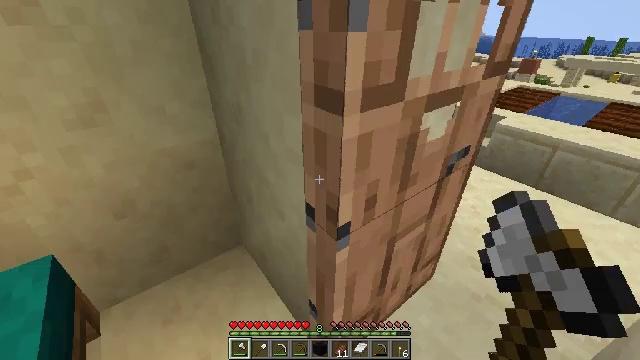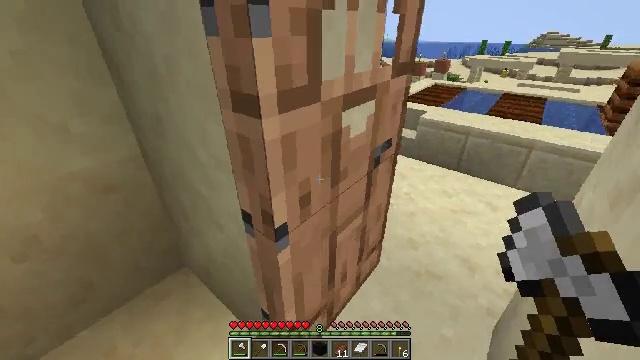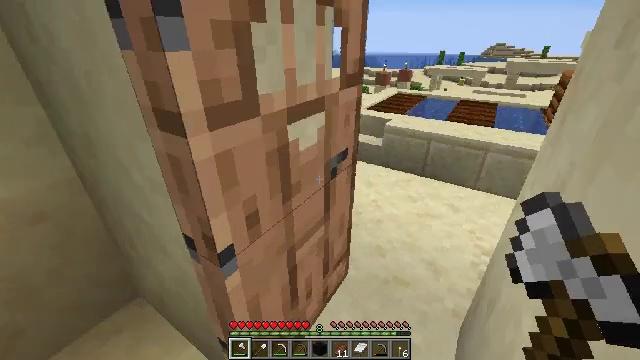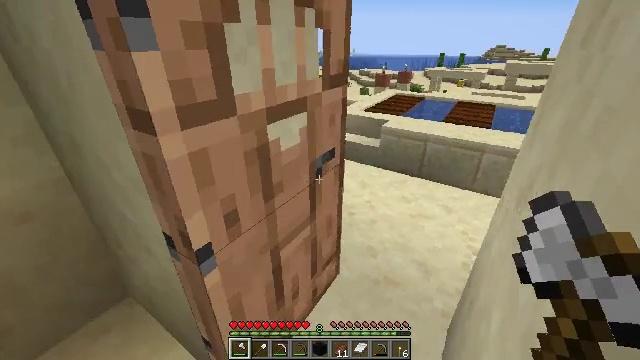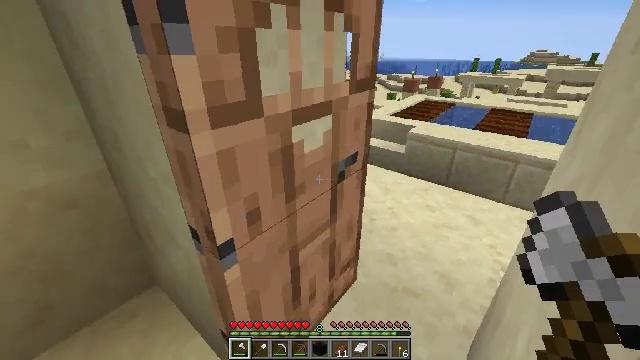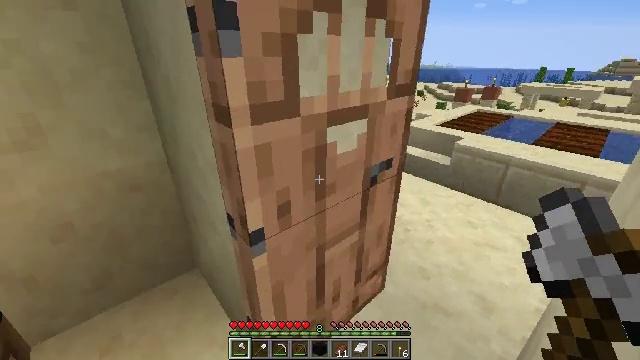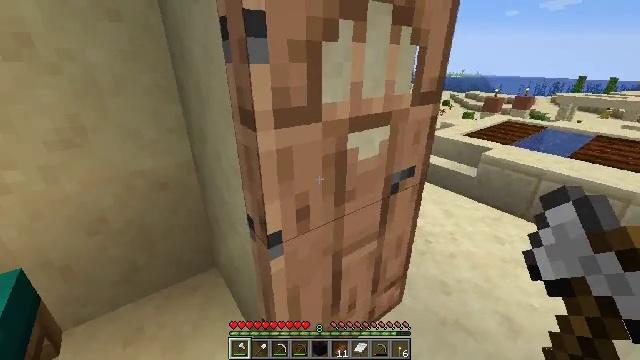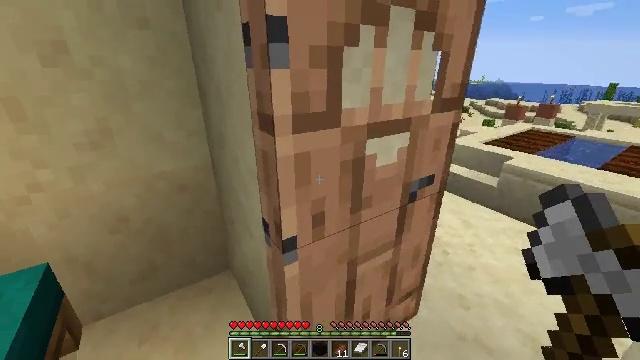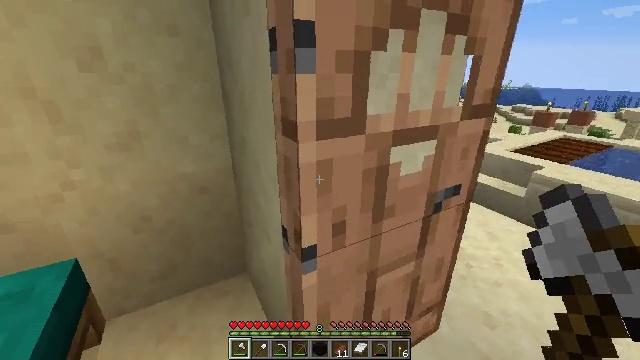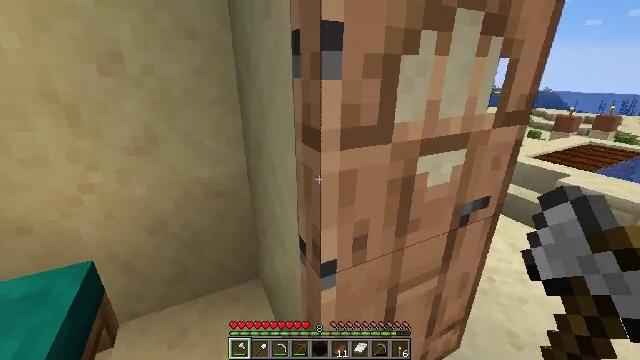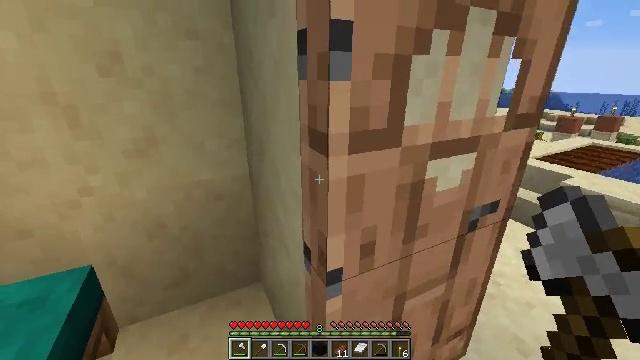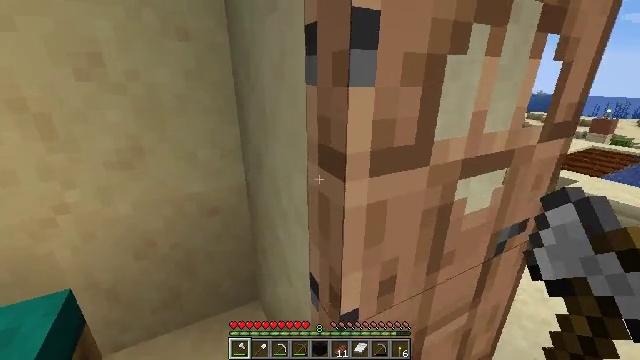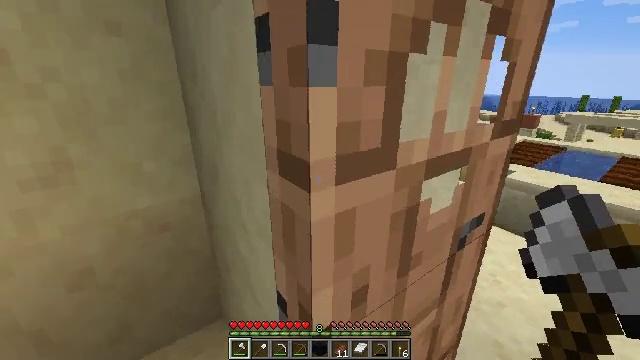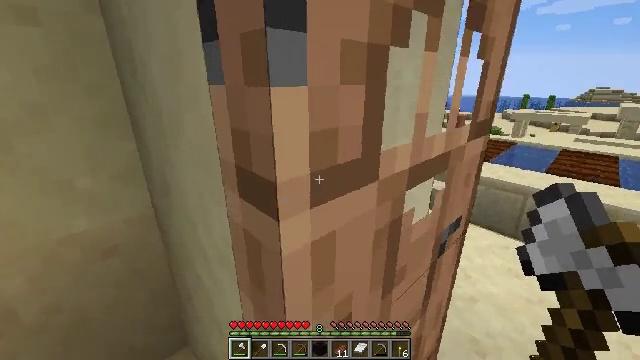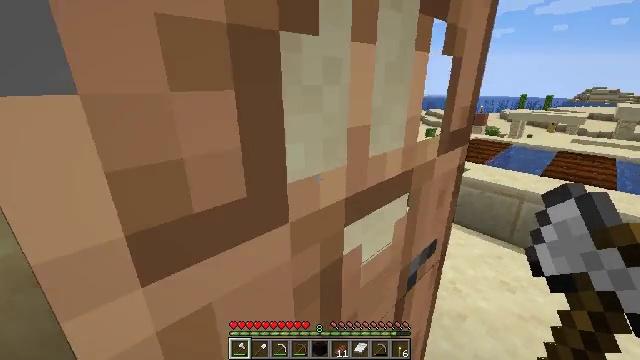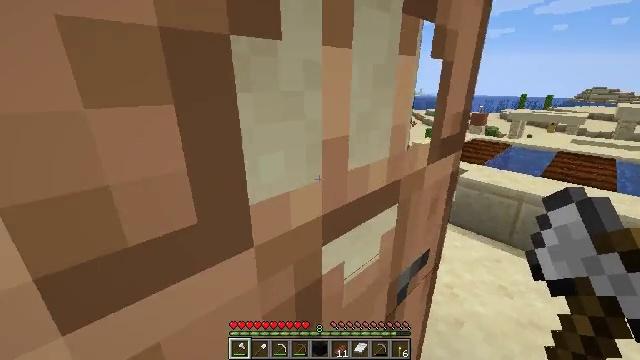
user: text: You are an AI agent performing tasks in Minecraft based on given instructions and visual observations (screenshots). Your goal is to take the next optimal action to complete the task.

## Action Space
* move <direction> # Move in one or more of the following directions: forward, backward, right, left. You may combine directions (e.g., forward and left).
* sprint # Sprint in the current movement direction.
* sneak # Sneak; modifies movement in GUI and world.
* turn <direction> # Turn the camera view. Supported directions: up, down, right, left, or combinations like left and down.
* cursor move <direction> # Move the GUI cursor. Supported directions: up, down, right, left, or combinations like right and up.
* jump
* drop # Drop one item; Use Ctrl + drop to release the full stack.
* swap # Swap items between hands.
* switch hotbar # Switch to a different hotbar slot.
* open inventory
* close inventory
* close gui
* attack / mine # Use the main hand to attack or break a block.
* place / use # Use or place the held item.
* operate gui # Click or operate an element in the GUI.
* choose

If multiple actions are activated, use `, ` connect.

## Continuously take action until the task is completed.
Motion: motion action
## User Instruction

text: Harvest beetroots from the farm.
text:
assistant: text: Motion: move right, turn right and up
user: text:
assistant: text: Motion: move forward and move right, turn right and up
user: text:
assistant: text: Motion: move forward and move right
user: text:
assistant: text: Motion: move forward and move right, turn left
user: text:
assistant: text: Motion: move forward and move right, turn left and up
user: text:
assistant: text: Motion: move forward and move right, turn left and up
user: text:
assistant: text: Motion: move forward and move right, turn left and up
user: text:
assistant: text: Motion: move forward and move right, turn left
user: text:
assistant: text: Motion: move forward and move right, turn left
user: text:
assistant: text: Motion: move forward and move right
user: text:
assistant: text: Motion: move forward
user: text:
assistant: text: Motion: move forward, turn right
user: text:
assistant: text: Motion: move forward, turn right
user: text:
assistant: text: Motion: move forward and move right
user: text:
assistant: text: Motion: move forward and move right
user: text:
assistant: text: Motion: move forward and move right, turn left and up
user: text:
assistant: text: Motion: move forward and move right, turn left
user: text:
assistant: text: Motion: move forward and move right, turn left
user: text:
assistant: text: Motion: move forward and move right
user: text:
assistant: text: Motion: move forward and move right
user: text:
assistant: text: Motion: move forward and move right, turn left
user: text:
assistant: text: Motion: move forward and move right, turn left
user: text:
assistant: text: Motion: move forward and move right, turn left
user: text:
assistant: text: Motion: move forward, turn left and up
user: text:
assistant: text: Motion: turn left
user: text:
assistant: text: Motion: move forward, turn left
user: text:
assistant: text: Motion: move forward, turn left
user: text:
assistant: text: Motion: move forward, turn left
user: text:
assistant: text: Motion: turn left
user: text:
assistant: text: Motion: move forward, turn left